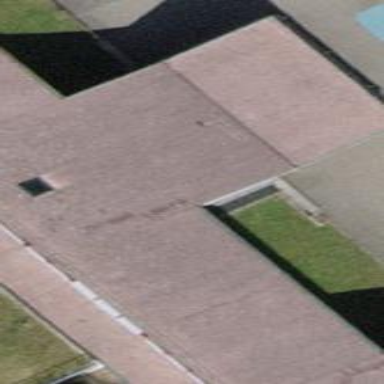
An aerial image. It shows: View of roof of building.